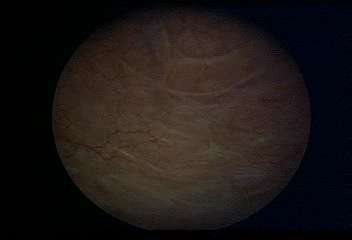
Modality: WLC
Class: Normal mucosa
Bladder cancer association: No